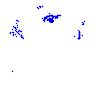
Particle: electron